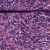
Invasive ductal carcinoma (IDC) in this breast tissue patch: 1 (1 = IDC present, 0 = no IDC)